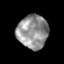
Tissue: prostate
Cell type: Epithelial cells
Senescence score: 0.3612
Nuclear area (px): 1014
Mean DAPI intensity: 146.436